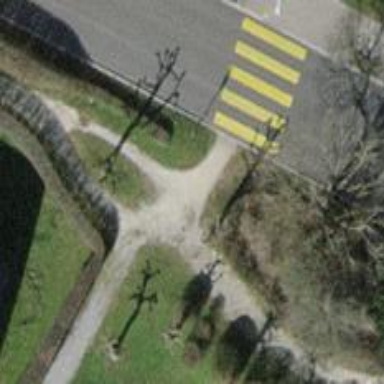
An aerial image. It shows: Footway with surface of fine gravel.